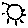
Label: sun